Question: this is my code to Write an expression for Best(i)

it shows that 'str' object cannot be interpreted as an integer
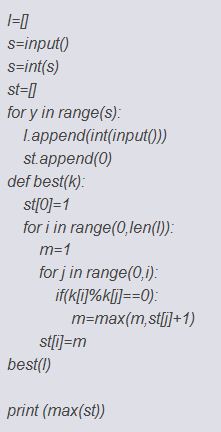
Answer: It's not a problem with your code, but with the input :
'''
int(input())
'''
or
'''
s=input()
s=int(s)
'''
It means that the string which was typed by the user didn't look like an integer.
If you type '"abc"', 'input()' cannot convert it to an integer. If you type '"123"', it should be fine.
PS: Please don't post screenshots, but code.